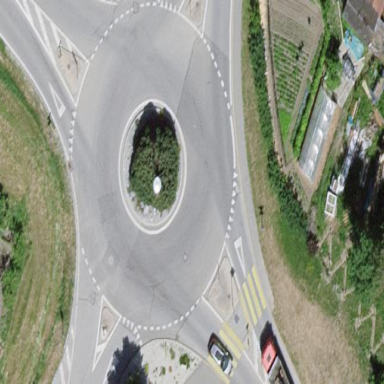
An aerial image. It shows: Tertiary road made of asphalt leading to roundabout junction.